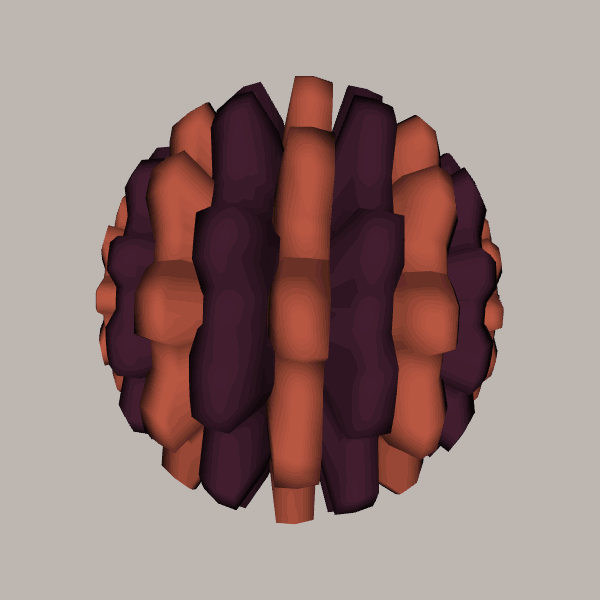
Background: light